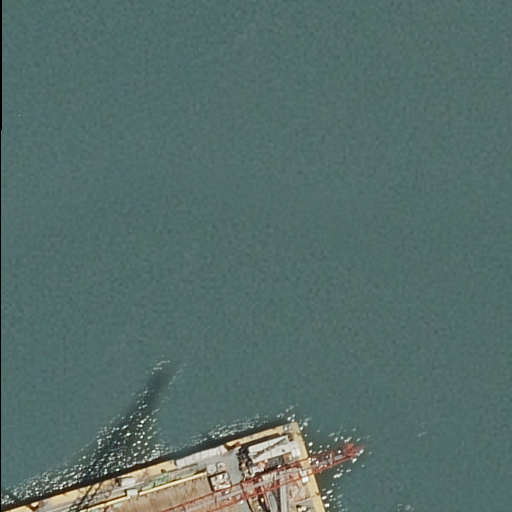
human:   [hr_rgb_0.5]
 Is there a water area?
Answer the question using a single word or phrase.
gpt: yes

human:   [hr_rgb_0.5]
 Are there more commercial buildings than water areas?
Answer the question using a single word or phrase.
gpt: no

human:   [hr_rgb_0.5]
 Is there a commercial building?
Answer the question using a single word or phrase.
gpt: no

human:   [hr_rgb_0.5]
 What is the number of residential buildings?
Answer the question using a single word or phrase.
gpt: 1

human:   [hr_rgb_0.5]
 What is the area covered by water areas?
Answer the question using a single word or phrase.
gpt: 10629m2

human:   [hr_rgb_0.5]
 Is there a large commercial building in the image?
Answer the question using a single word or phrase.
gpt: no

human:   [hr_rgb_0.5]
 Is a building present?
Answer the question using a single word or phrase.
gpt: yes

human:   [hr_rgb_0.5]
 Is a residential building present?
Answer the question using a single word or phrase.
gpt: yes

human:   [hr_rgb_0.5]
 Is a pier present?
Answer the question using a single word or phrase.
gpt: yes

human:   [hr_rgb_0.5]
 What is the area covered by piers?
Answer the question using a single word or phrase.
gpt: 2m2

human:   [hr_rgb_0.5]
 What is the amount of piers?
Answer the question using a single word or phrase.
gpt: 1

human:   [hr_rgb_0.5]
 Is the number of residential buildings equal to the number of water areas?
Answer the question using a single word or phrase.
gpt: yes

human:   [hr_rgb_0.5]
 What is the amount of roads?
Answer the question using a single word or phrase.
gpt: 0

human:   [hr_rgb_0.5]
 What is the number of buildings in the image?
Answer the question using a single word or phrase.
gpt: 1

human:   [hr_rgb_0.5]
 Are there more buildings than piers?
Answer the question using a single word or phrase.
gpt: no

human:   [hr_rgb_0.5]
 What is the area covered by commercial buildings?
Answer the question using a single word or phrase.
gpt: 0m2

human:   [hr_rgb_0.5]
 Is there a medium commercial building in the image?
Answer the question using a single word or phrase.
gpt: no

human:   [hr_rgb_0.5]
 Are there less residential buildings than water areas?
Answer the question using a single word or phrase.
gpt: no

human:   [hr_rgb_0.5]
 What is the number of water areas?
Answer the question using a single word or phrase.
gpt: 1

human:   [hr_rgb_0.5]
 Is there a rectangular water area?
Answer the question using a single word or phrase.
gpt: yes

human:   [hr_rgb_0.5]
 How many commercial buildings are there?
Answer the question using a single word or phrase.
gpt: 0

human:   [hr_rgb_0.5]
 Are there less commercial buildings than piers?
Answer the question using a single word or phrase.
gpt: yes

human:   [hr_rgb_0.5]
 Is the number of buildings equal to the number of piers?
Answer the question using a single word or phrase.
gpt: yes

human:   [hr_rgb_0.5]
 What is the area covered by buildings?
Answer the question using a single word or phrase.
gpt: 2m2

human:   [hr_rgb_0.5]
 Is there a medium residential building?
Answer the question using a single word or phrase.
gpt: no

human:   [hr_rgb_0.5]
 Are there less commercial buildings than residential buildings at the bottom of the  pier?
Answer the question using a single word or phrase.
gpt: no

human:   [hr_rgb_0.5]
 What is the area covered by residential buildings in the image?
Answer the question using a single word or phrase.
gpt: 2m2

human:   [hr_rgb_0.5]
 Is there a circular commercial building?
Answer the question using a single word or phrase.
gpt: no

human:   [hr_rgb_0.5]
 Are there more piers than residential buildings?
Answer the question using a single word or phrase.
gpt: no

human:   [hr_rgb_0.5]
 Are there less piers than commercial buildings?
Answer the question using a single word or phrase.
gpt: no

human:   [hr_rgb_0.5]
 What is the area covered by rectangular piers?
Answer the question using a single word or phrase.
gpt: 2m2

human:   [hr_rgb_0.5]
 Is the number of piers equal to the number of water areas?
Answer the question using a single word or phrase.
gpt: yes

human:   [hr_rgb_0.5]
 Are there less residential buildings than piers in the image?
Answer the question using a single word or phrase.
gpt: no

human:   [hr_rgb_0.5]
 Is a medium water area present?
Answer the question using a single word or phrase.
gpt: no

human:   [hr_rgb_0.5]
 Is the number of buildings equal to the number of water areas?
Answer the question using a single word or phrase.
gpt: yes

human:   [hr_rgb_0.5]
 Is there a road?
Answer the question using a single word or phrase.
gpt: no

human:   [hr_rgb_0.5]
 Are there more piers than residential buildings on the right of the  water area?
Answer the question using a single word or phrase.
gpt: no

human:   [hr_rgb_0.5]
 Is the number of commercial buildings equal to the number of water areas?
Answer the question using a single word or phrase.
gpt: no

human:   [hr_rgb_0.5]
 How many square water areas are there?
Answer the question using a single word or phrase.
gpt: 0

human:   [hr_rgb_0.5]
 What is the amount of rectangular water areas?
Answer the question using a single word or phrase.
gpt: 1

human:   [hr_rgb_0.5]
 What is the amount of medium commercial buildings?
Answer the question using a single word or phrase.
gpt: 0

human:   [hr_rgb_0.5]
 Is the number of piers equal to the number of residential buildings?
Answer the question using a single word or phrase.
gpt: yes

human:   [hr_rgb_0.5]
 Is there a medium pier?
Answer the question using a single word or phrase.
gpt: no

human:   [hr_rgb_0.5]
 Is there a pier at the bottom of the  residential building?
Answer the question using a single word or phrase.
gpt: no

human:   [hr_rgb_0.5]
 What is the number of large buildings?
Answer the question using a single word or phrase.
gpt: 0

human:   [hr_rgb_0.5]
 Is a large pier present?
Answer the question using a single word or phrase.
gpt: no

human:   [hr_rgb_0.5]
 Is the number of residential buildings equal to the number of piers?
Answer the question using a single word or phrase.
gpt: yes

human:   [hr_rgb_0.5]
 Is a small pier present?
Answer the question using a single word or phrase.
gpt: yes

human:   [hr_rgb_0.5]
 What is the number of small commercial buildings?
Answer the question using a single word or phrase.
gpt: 0

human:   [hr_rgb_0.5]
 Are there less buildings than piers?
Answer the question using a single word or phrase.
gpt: no

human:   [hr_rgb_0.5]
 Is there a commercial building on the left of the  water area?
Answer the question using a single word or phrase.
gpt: no

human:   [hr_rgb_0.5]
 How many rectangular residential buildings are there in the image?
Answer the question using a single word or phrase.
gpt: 1

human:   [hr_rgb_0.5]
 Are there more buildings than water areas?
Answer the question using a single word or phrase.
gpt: no

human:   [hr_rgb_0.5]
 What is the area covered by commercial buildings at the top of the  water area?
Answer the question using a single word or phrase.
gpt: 0m2

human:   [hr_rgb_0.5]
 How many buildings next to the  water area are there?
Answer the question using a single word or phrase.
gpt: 1

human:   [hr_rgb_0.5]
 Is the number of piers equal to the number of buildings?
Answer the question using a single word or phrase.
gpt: yes

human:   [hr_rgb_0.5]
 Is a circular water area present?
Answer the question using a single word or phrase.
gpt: no

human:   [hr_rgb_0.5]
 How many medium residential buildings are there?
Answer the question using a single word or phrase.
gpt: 0

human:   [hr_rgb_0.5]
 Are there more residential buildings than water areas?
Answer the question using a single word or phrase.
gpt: no

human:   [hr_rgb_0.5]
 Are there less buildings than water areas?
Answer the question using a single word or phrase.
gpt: no

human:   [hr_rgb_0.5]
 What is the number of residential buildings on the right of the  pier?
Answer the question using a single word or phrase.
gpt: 0

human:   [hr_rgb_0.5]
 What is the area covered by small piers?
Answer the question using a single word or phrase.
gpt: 2m2

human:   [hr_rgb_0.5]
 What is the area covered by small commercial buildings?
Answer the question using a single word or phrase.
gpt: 0m2

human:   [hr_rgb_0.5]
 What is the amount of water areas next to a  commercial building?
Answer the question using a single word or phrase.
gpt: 0